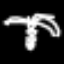
Label: palm tree